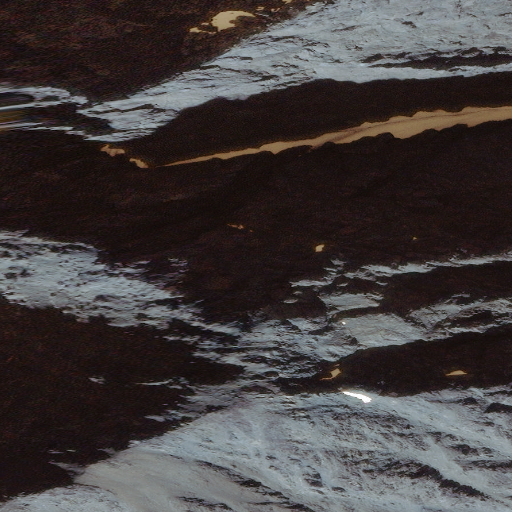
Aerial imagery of mountain in Alaska named Mount Evans containing only unknown